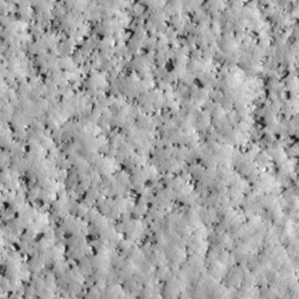
Label: non_frost